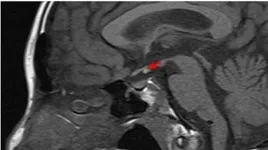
Clinical characteristics and gene sequencing results of the patient and his family members. (C) Light blue sclera of the patient.
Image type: radiology (mri)